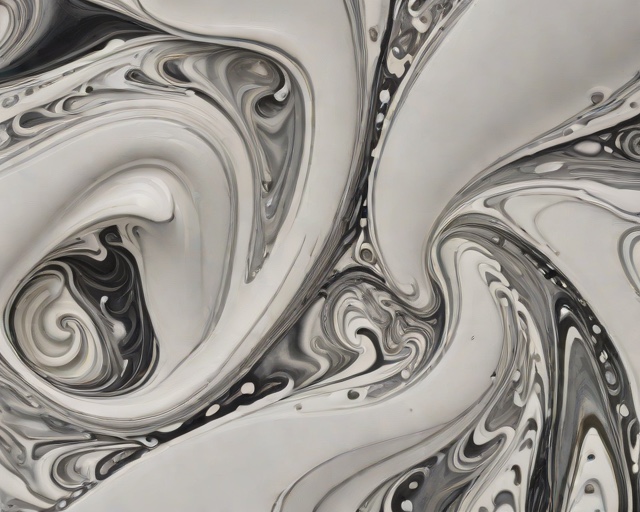
Category: Sympathy